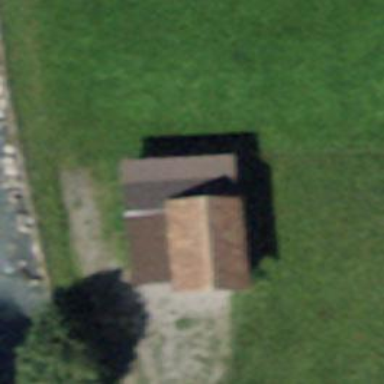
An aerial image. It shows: Rural barn.